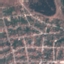
Label: Residential